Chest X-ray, AP view. Patient: 16 years old, sex M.
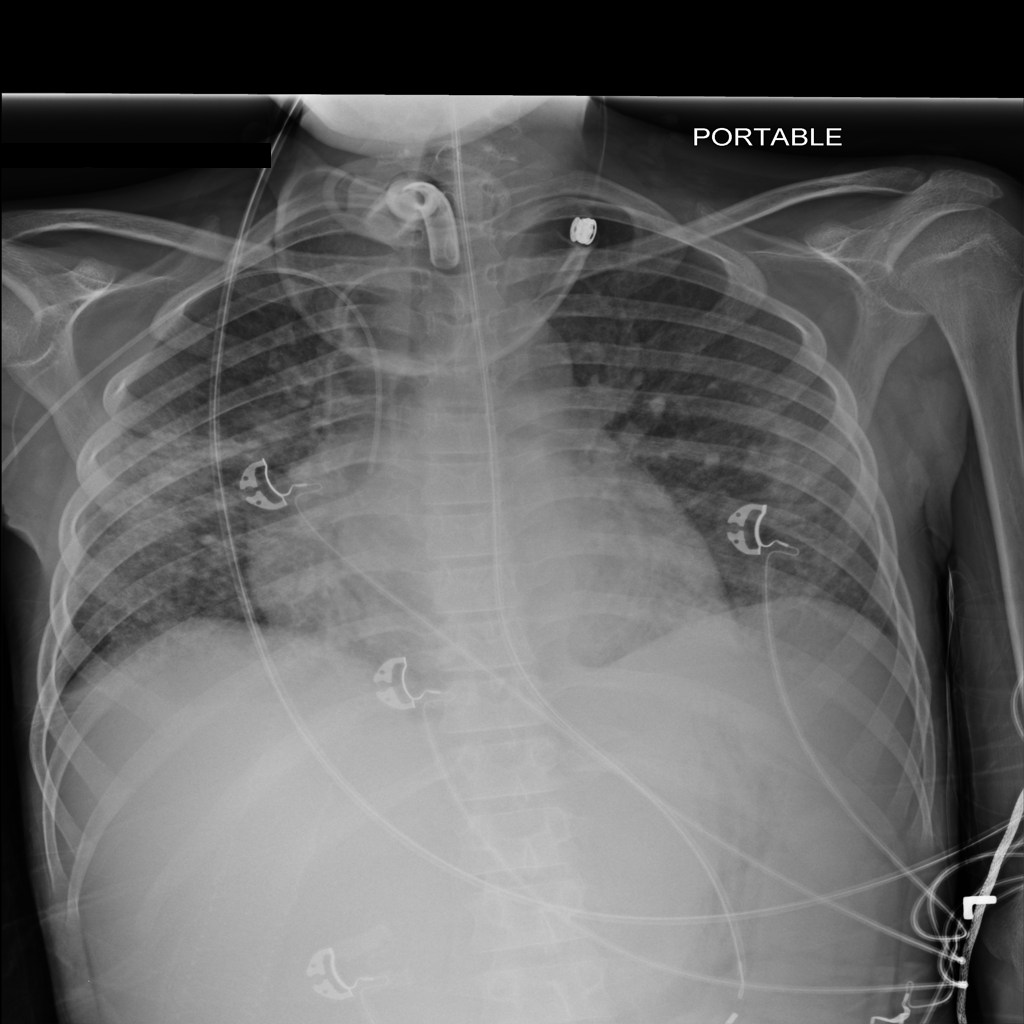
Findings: No Finding